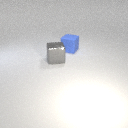
large gray metal cube in front of large blue rubber cube